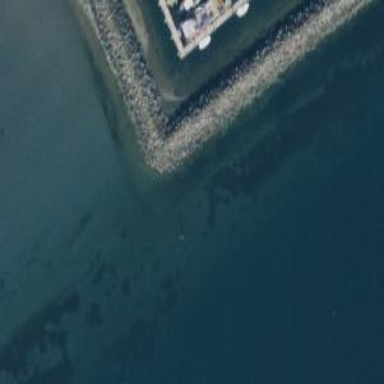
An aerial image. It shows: Breakwater structure.